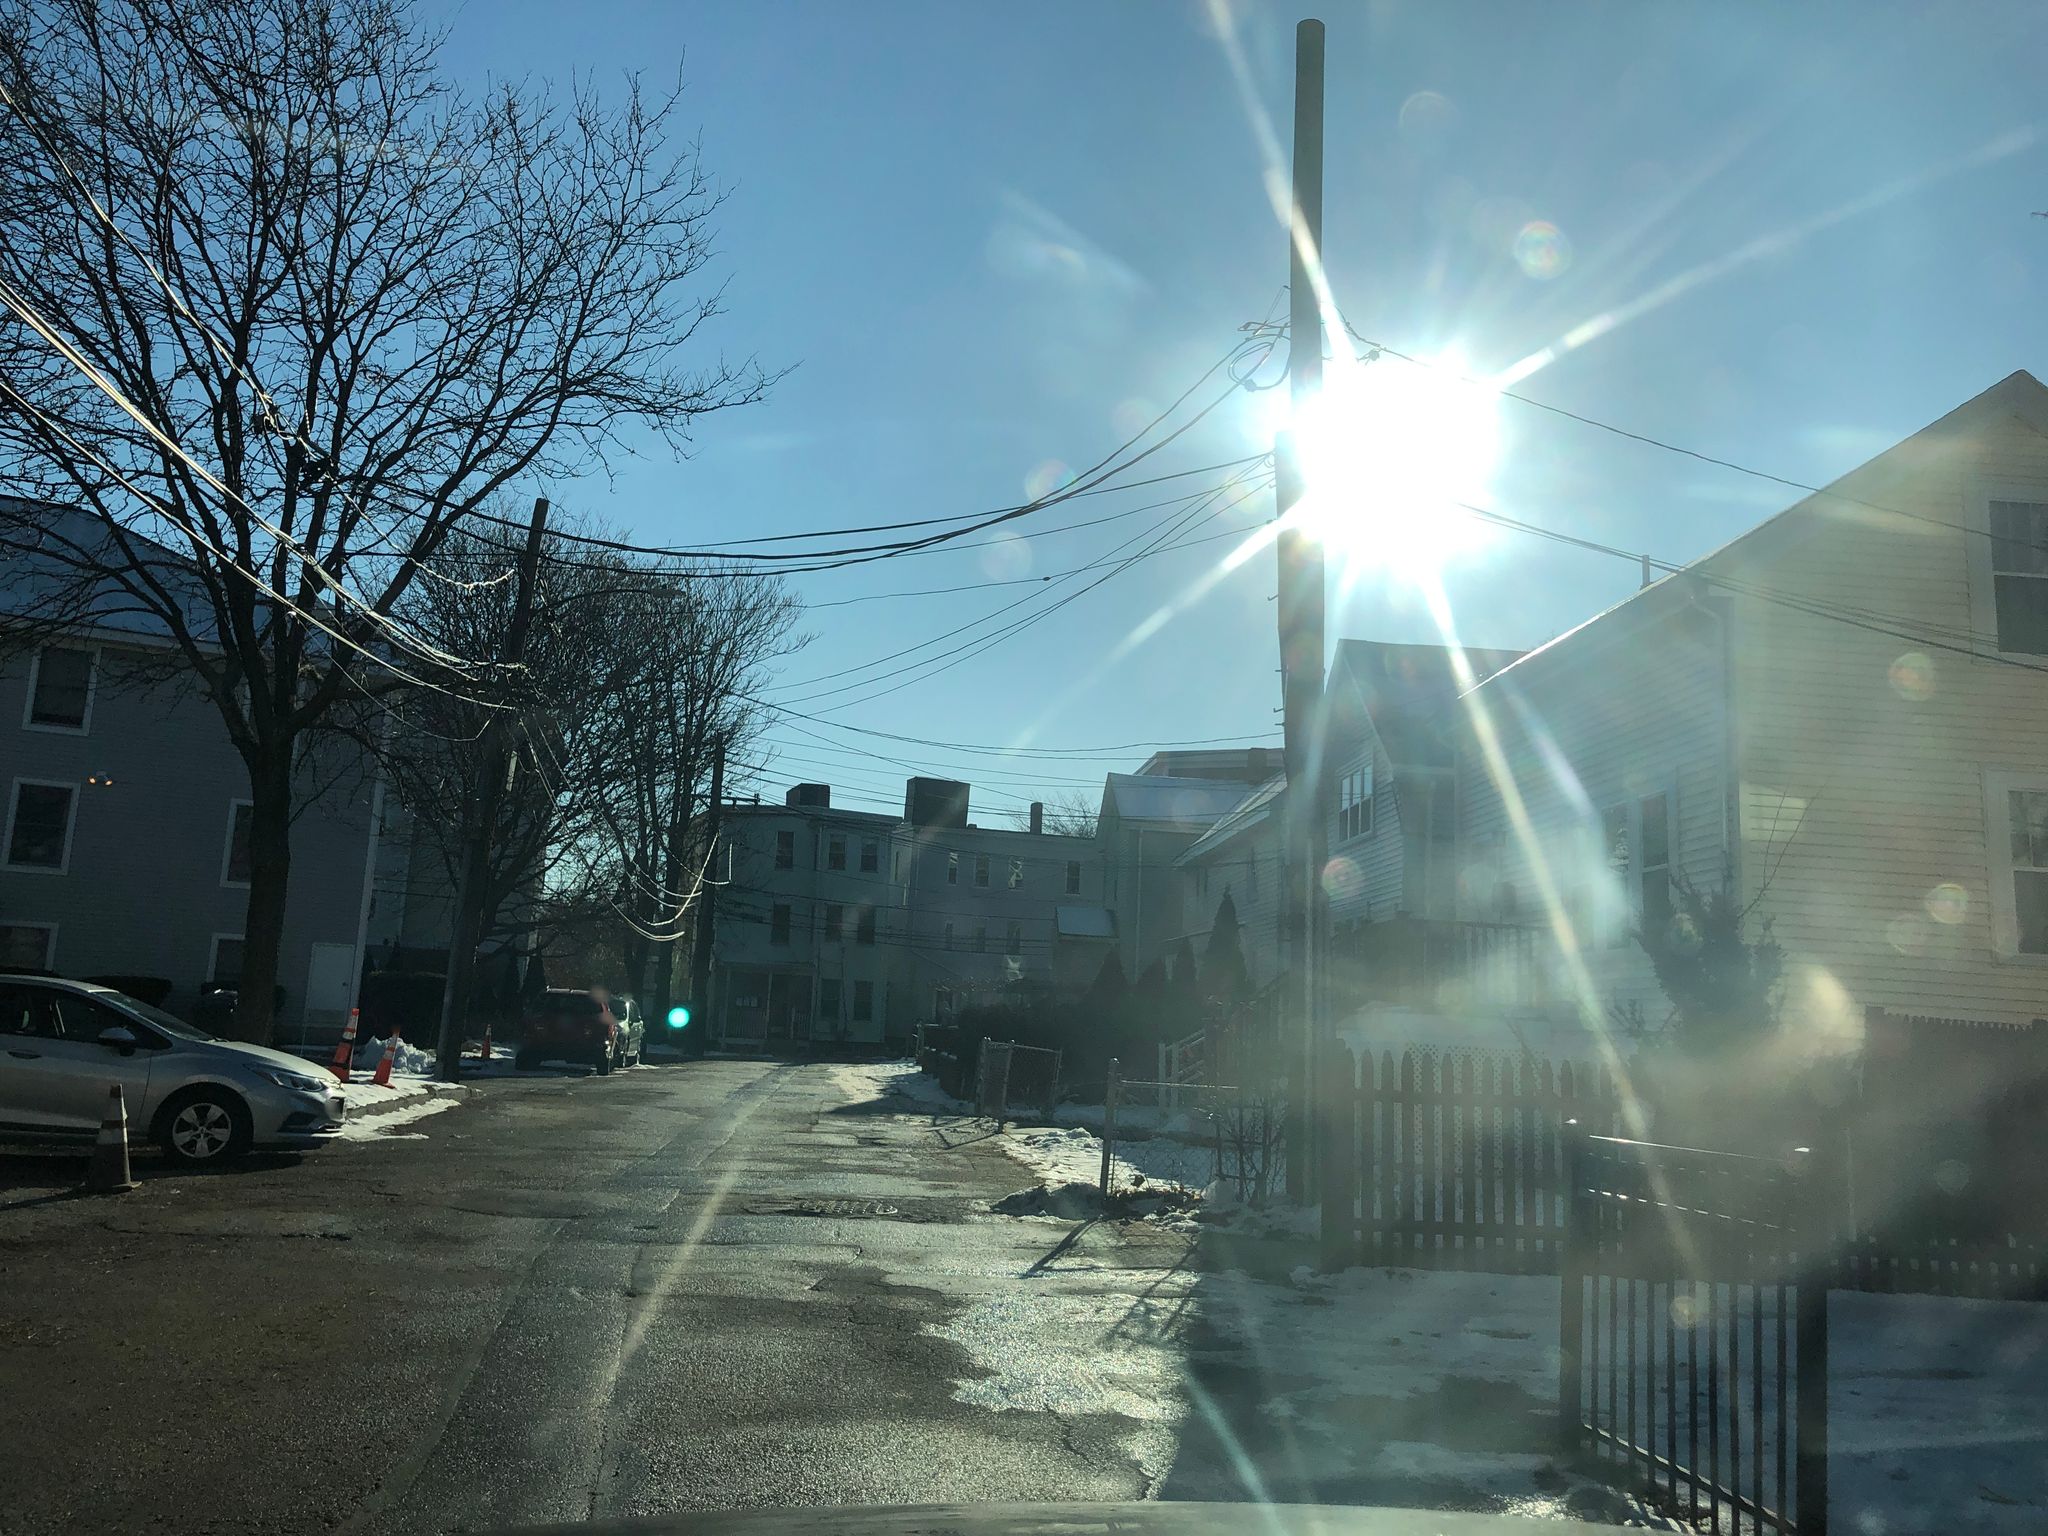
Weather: snowy
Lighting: day
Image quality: good
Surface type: driving surface
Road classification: residential, footway
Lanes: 2
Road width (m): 7.3
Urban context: urban centre
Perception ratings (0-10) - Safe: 4.78, Lively: 2.7, Beautiful: 2.53, Boring: 7.31, Depressing: 3.82, Wealthy: 3.96